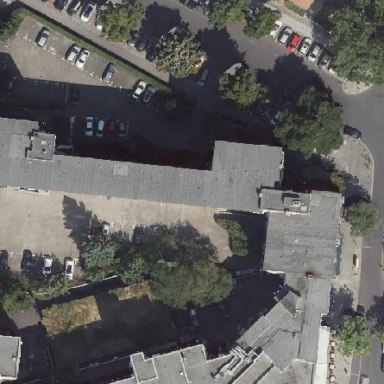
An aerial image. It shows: Building with apartments and flat roof.